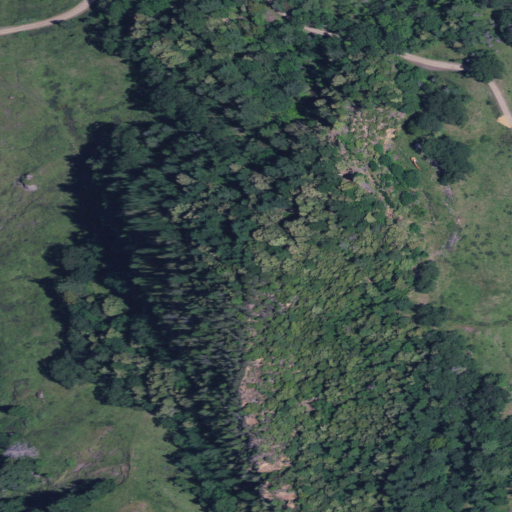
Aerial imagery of mountain in Oregon named Colegrove Butte containing evergreen forest, shrub, mixed forest, open development, low intensity development, and grassland